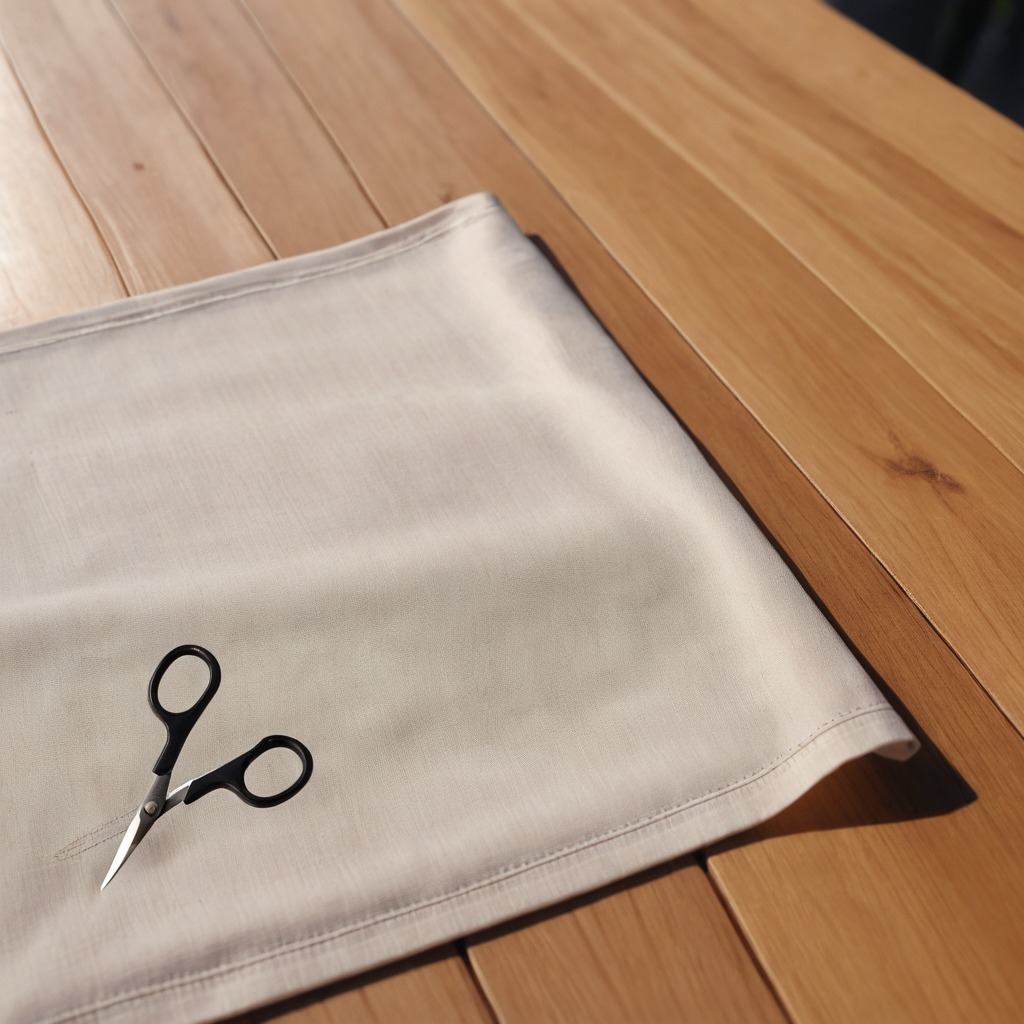
A scissor lying on a wooden table in an outdoor workshop during daytime bright natural light soft shadows worn but beneath the cloth